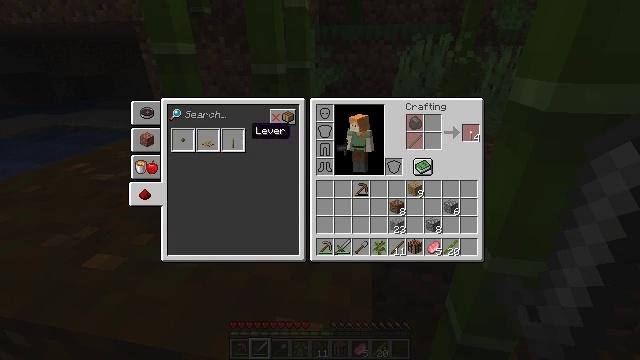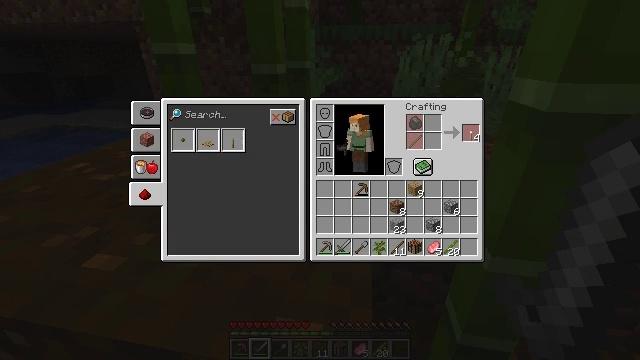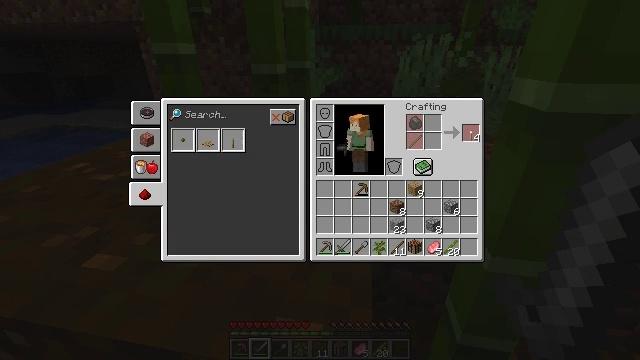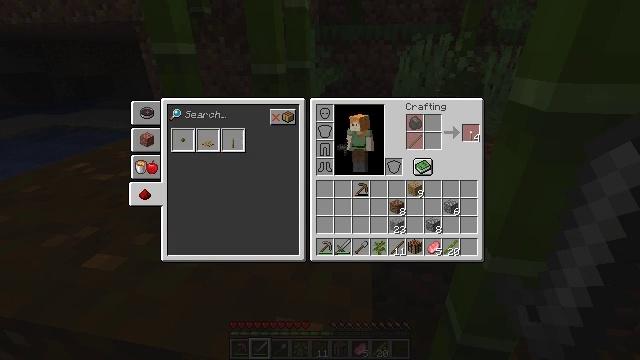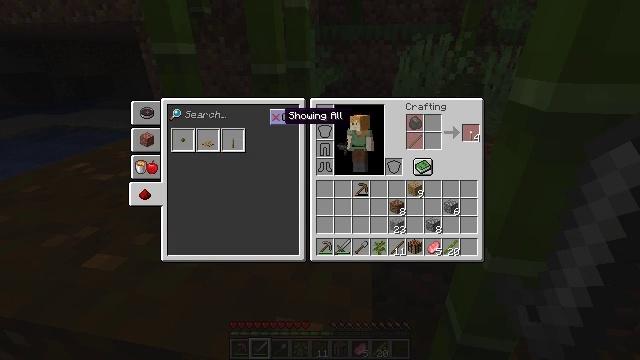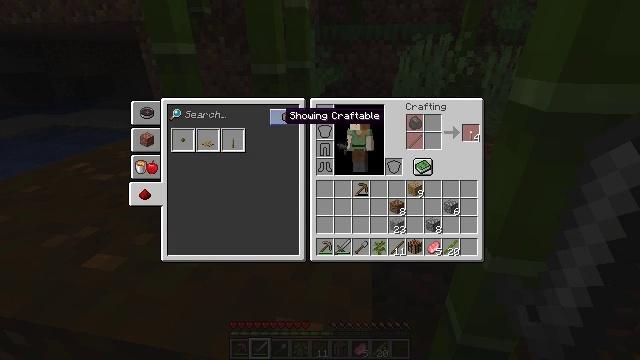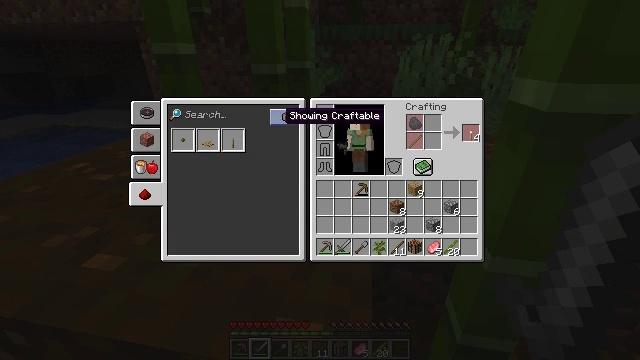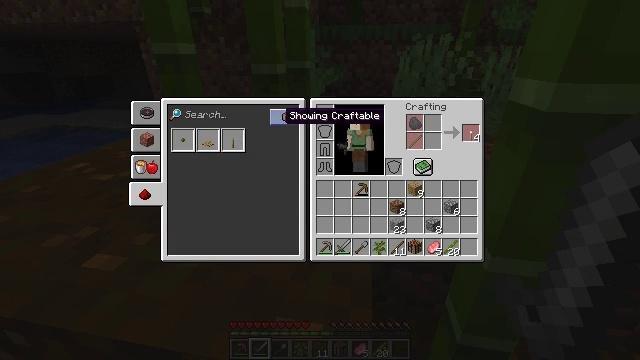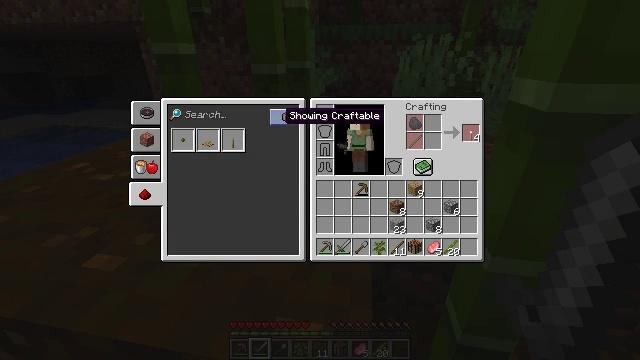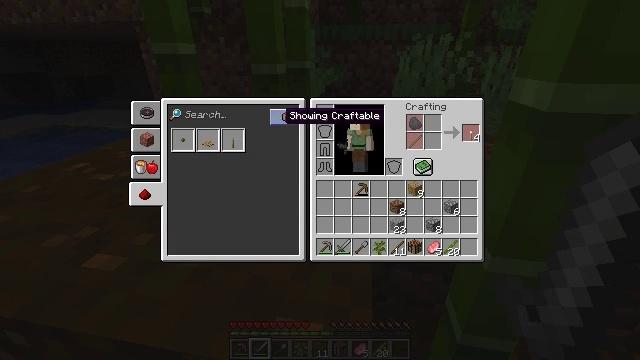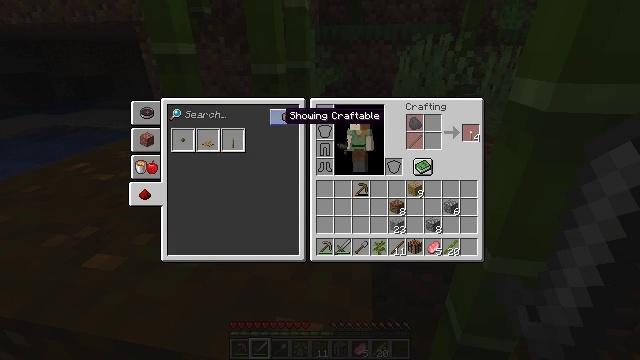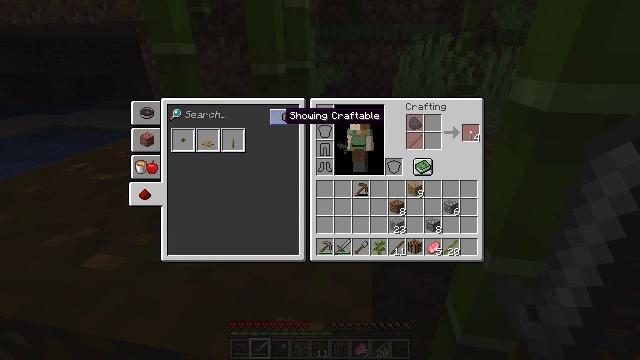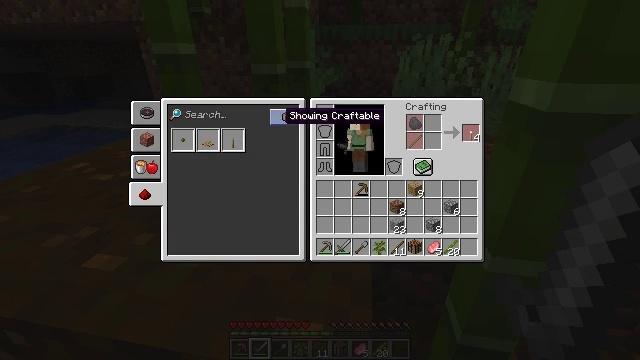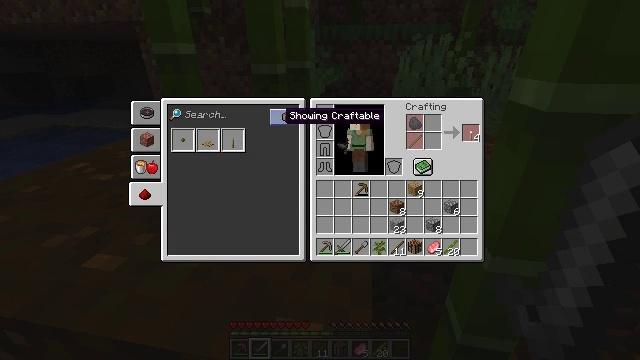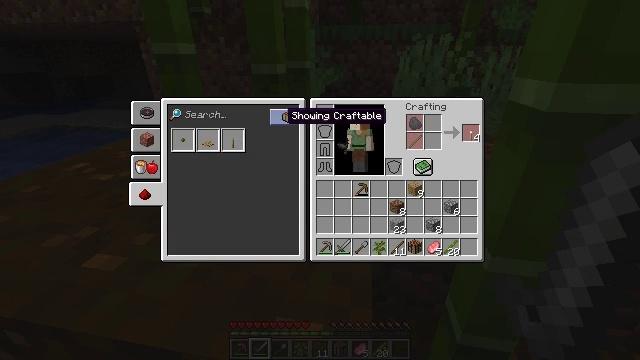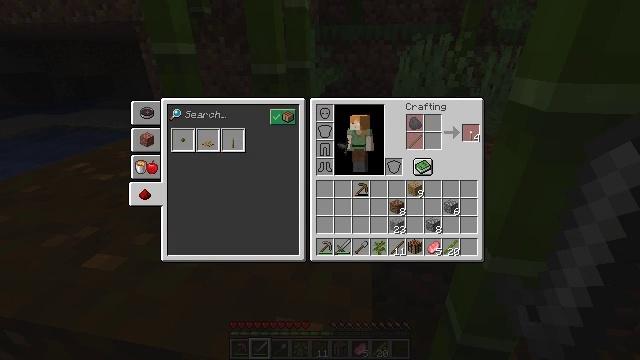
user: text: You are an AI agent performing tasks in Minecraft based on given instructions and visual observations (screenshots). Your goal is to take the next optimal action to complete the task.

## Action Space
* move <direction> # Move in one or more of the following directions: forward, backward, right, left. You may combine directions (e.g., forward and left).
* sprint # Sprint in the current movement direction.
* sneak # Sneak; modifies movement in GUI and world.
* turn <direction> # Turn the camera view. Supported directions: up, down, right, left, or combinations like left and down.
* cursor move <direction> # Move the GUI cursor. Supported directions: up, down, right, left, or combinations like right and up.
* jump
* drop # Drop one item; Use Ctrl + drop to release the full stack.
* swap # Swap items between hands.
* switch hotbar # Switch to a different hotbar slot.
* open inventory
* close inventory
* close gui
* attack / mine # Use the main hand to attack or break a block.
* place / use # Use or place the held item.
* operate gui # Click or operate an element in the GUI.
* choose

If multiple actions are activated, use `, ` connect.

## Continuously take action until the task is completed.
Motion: motion action
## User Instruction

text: Mine bamboo with your hand.
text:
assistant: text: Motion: cursor move right
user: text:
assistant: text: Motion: no_op
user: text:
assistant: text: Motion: no_op
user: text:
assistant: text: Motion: no_op
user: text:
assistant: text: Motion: operate gui
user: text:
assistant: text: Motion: operate gui
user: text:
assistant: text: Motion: operate gui
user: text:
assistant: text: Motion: operate gui
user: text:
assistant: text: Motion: no_op
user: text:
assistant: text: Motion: no_op
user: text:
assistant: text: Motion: no_op
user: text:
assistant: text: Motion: no_op
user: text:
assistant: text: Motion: no_op
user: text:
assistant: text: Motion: no_op
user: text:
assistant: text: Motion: no_op
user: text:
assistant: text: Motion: cursor move down
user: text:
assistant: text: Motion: cursor move down
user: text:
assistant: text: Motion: no_op
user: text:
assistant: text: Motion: no_op
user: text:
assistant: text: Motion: no_op
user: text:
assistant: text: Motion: no_op
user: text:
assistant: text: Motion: cursor move up
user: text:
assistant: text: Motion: cursor move up
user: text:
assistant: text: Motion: no_op
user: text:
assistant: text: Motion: no_op
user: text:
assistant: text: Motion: no_op
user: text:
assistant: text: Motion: no_op
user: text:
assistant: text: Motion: no_op
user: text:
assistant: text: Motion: no_op
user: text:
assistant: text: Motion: no_op